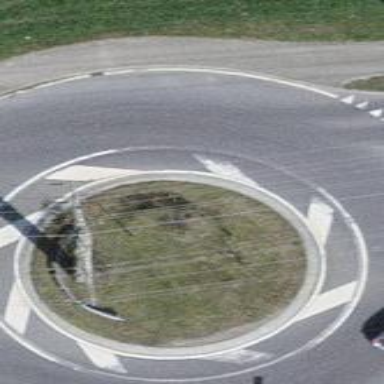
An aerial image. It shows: Roundabout on primary highway.